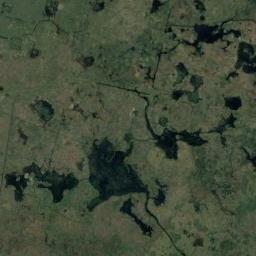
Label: wetland